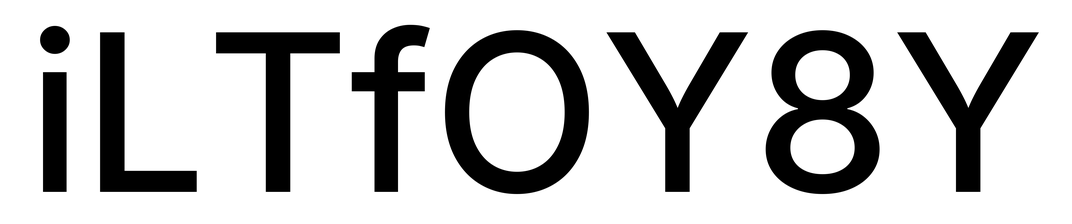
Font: Inter_Medium